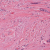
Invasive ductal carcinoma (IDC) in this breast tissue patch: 1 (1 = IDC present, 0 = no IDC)